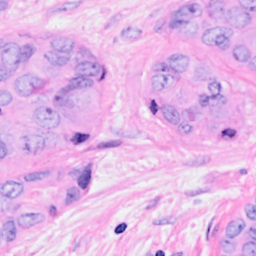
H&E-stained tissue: Breast